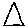
Label: triangle